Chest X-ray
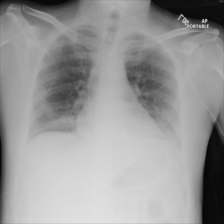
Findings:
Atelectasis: negative
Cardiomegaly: negative
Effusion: negative
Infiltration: negative
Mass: negative
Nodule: negative
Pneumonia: negative
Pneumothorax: negative
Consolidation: negative
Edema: negative
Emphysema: negative
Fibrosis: negative
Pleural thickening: negative
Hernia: negative